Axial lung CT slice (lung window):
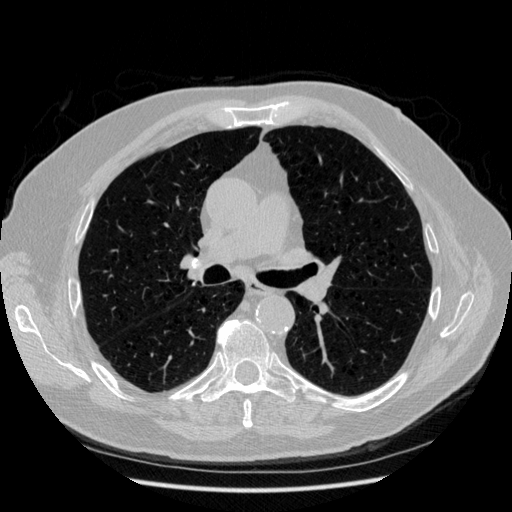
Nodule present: no